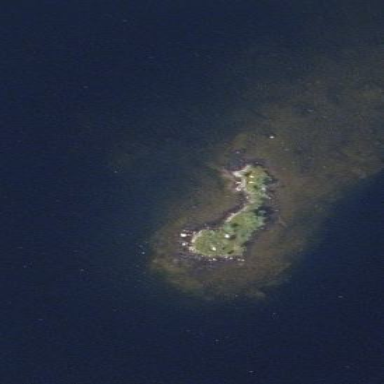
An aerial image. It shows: Islet.